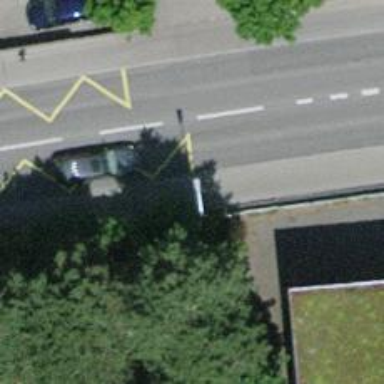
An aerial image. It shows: Platform for public transport is situated by the road.